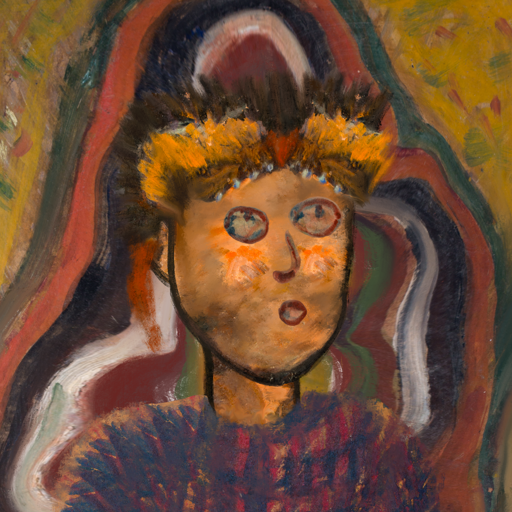
Background: AfterRaid, Head And Neck Side: Gypsy_Queen, Face Side: Orphan, Bust: In_The_Sun, Hair Side: Blank, Head Accessory: Gypsy_Queen, Second Necklace: Blank, Necklace: Blank, Baby: Blank